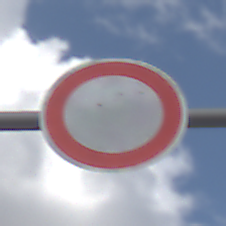
Verkehrszeichen: VerbotFahrzeugeAllerArt
Umgebung: Outdoor, Nature
Tageszeit: Midday
Wetter: PartlyCloudy
Licht: Natural
Jahreszeit: NotSpecified
Kontrast: LowContrast